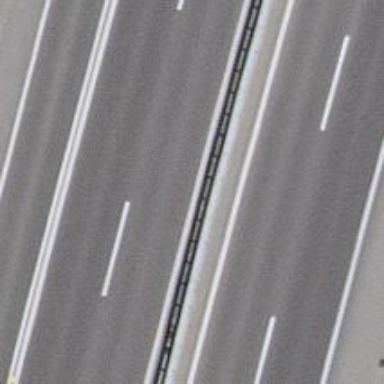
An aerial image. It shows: Motorway.